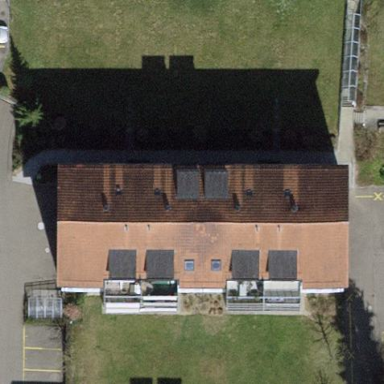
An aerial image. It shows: Building with tile roof.